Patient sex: M
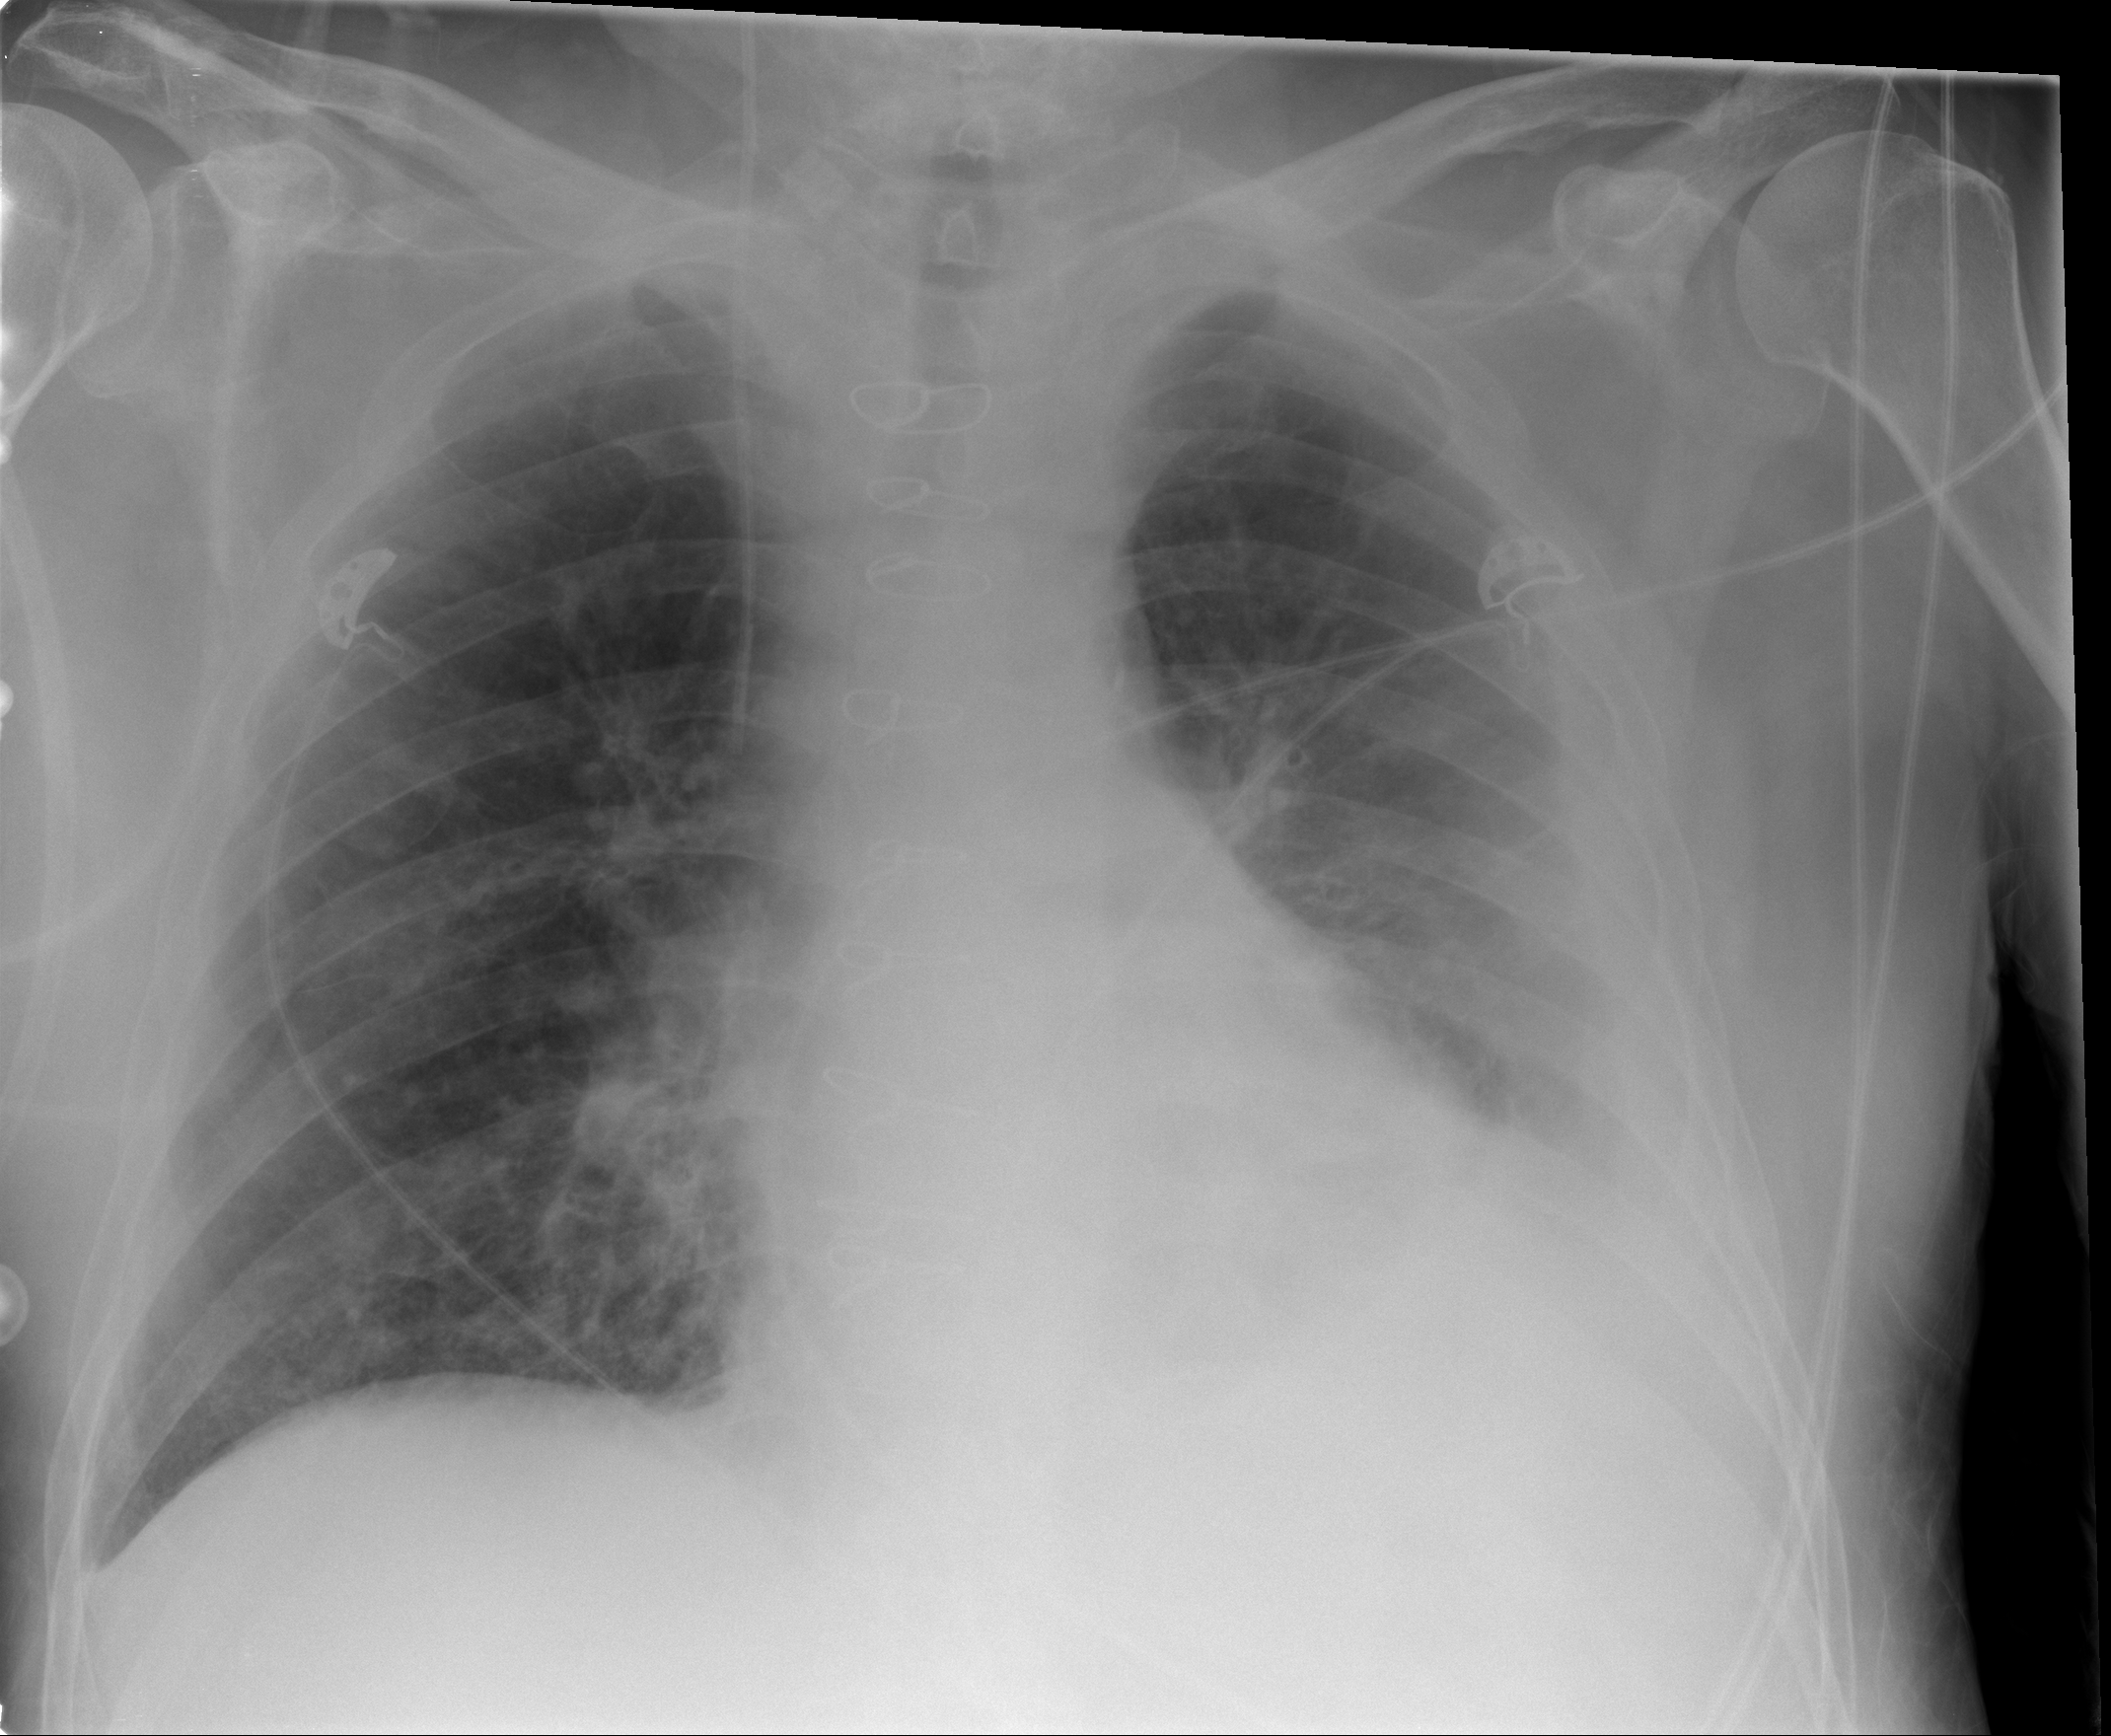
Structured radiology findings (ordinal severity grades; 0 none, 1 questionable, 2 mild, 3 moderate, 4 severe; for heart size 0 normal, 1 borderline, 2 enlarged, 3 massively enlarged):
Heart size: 2
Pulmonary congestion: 2
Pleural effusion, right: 0
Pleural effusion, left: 2
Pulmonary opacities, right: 0
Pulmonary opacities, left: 0
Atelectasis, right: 0
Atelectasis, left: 2